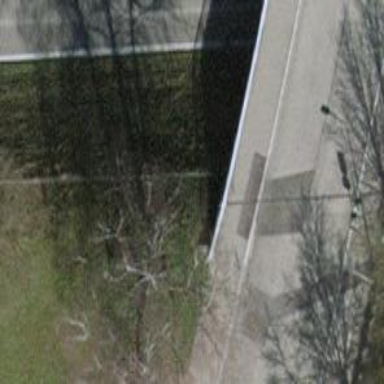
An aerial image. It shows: Sidewalk on asphalt footway bridge.